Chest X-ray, PA view. Patient: 15 years old, sex M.
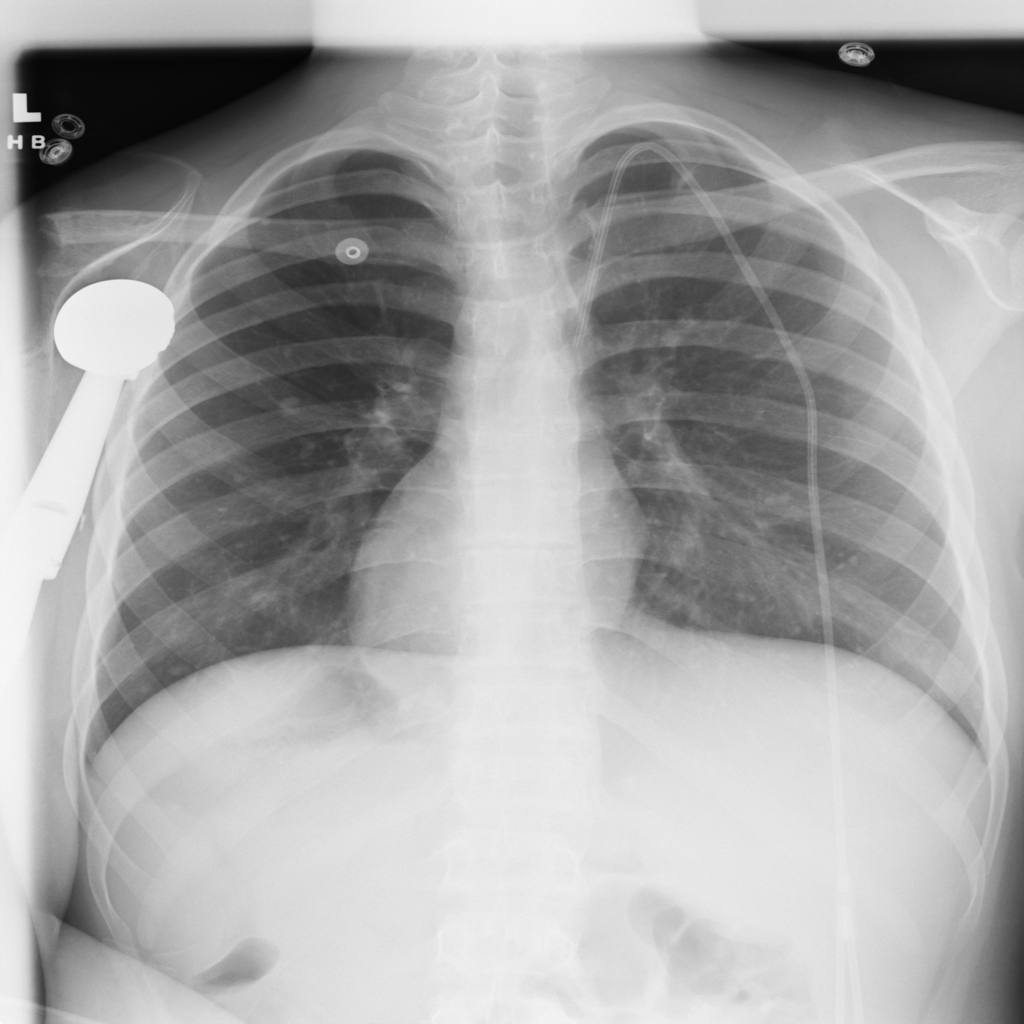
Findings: No Finding